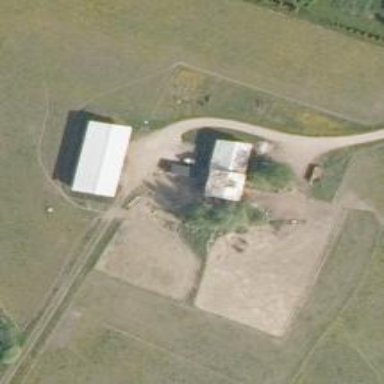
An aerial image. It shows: Farmyard area.